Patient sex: M
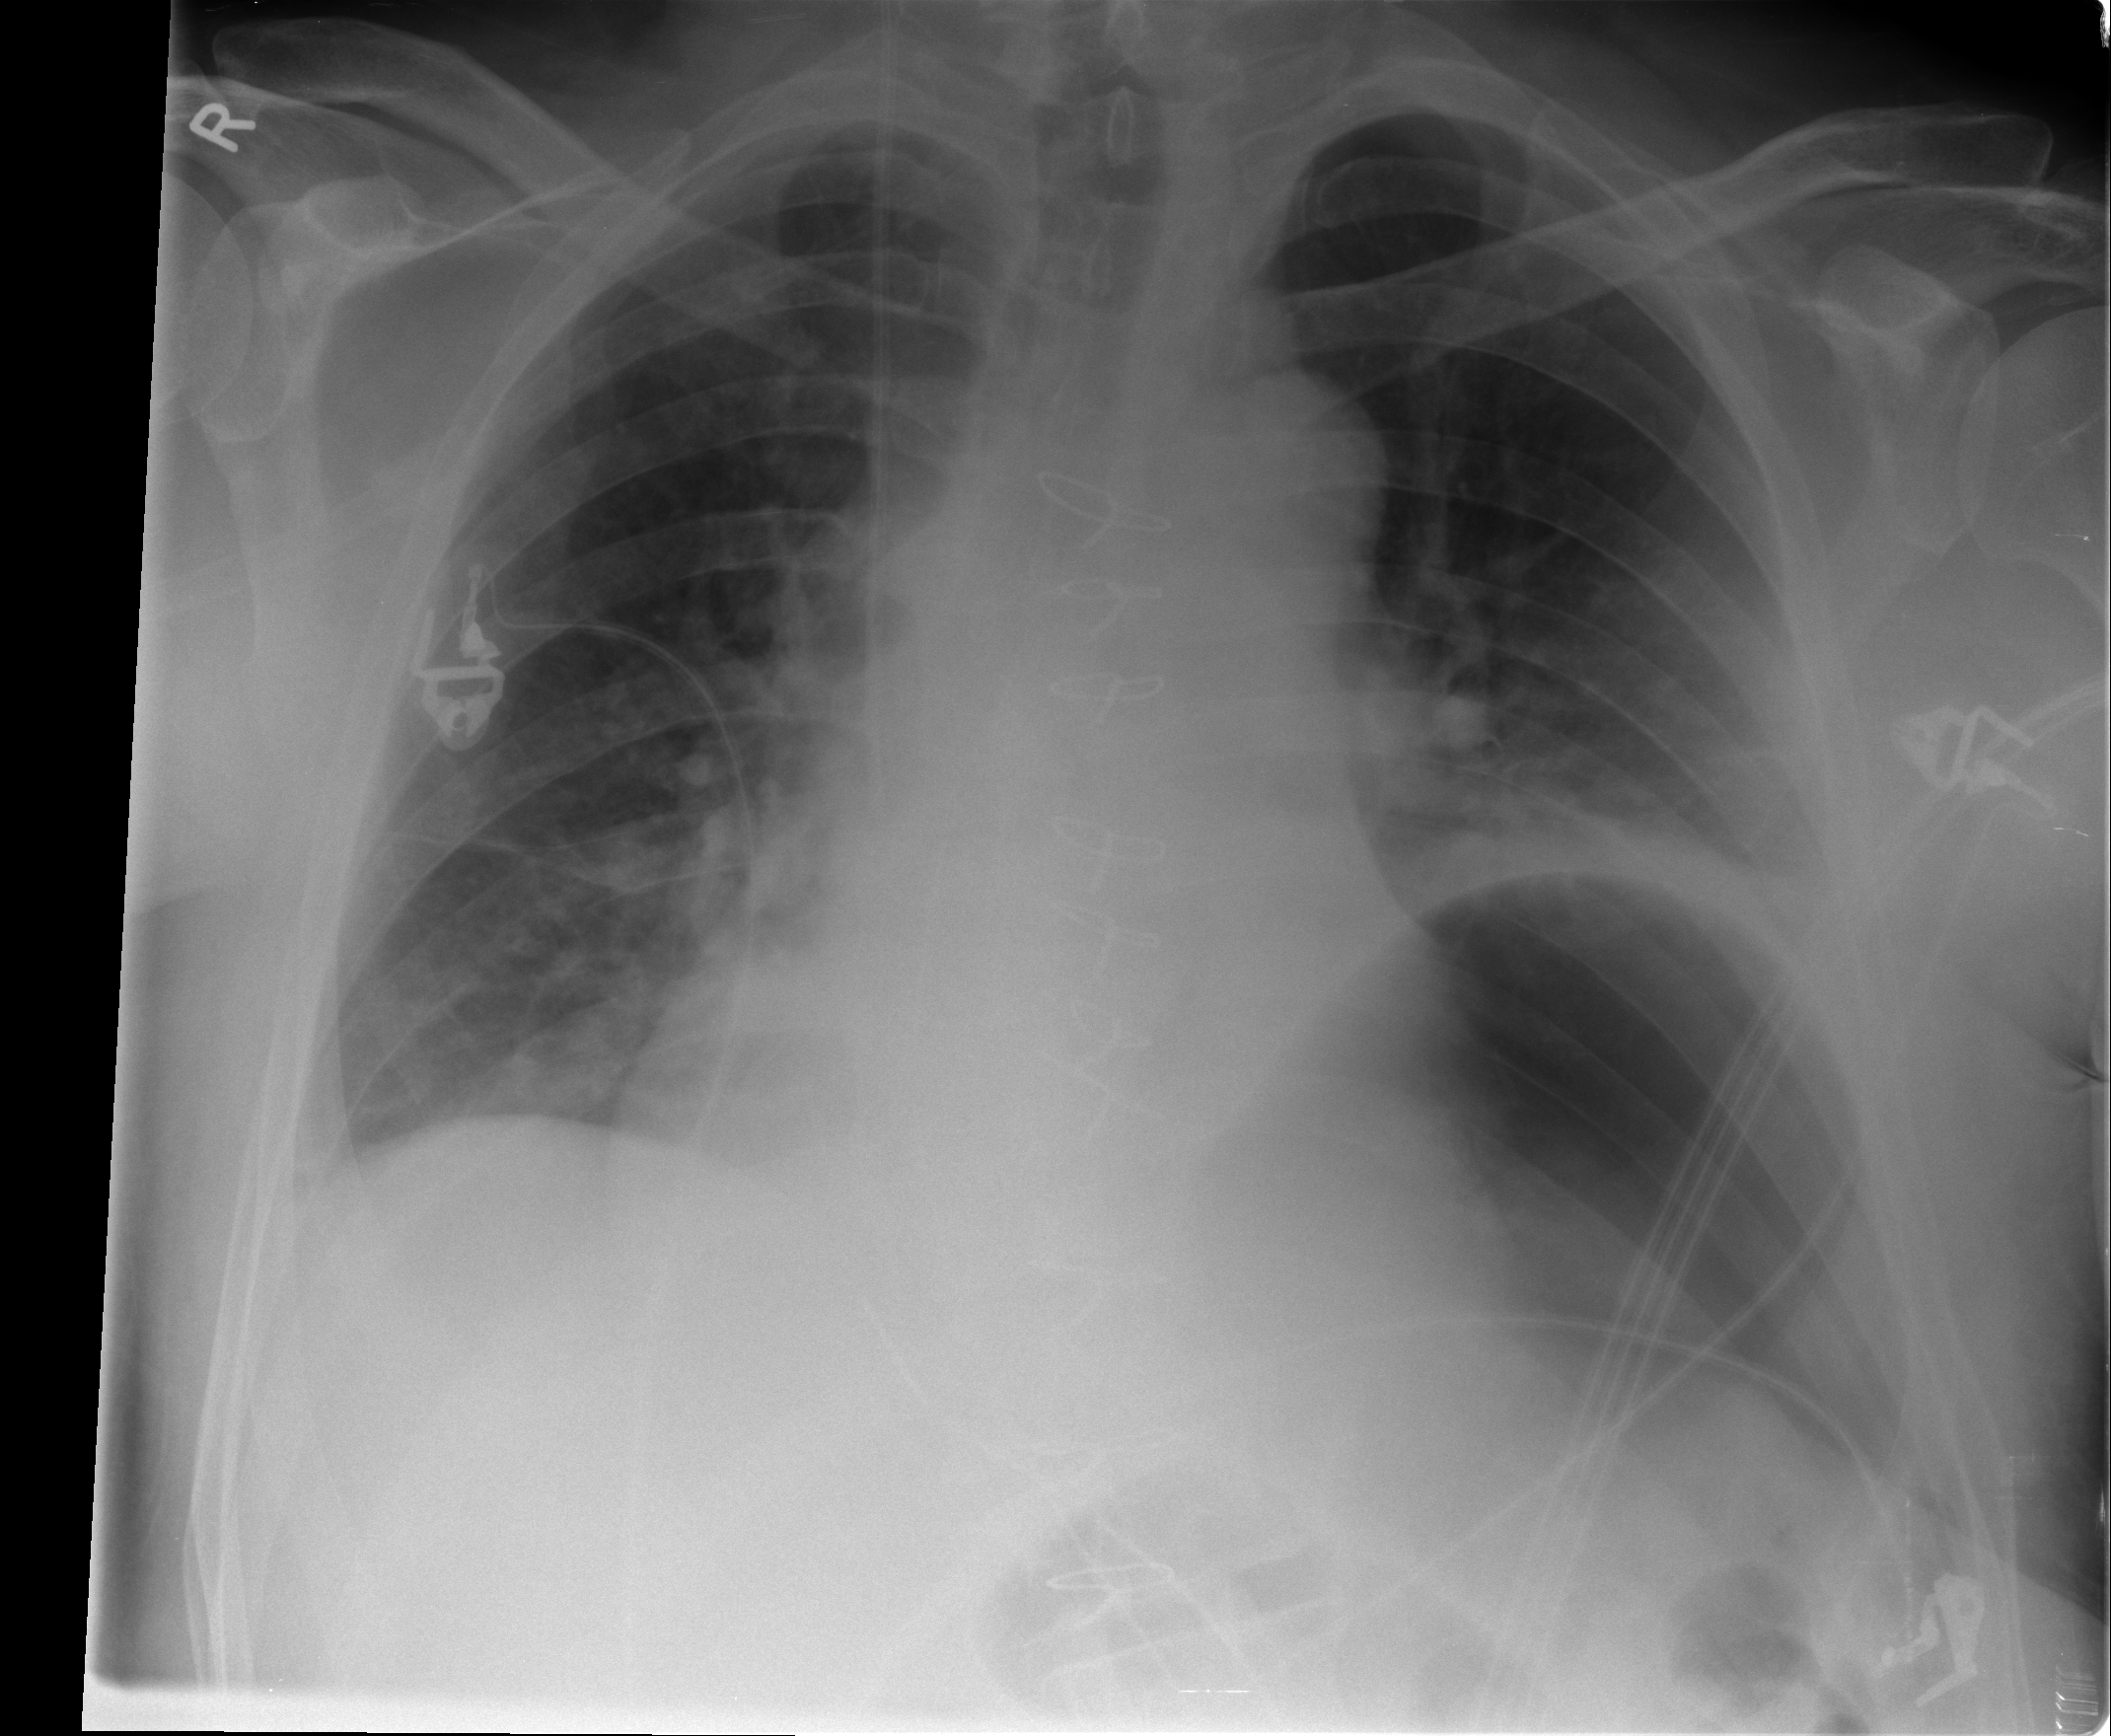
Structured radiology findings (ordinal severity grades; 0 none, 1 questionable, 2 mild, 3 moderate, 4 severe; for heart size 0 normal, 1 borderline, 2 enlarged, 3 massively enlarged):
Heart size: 1
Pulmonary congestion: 1
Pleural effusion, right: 0
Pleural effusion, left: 1
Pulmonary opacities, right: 0
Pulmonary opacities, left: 0
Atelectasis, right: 1
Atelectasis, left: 3